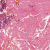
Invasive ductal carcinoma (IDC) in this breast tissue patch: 0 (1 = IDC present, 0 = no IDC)